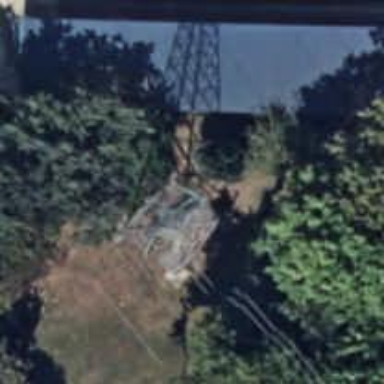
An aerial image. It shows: Power line is depicted.